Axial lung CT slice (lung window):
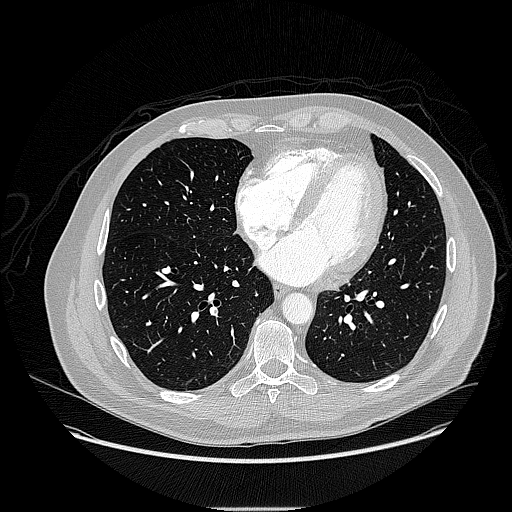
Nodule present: no